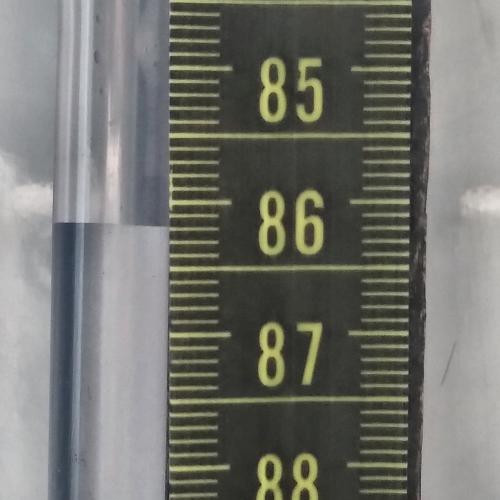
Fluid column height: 86.2 cm